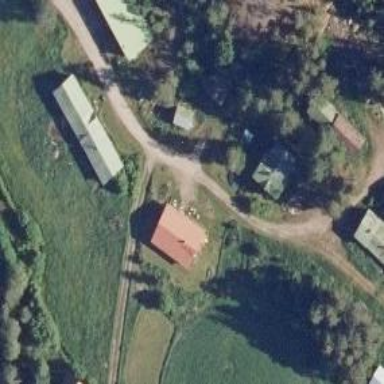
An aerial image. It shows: Farm.